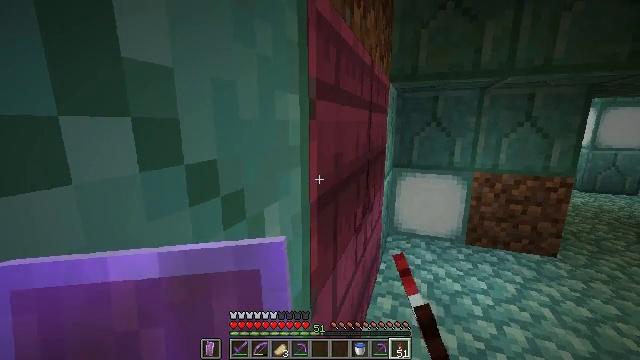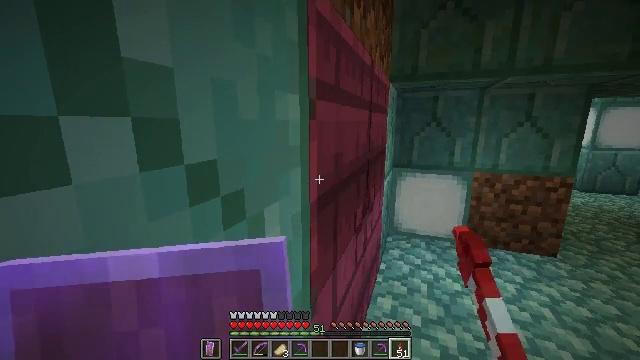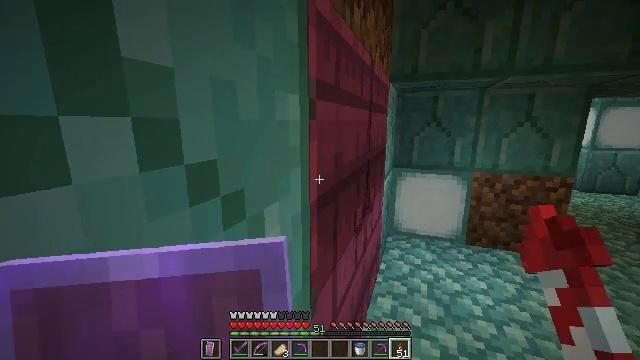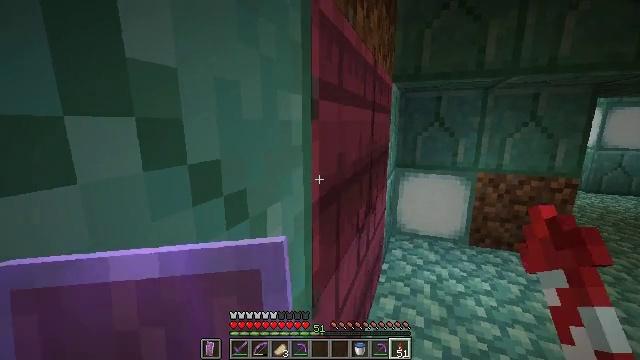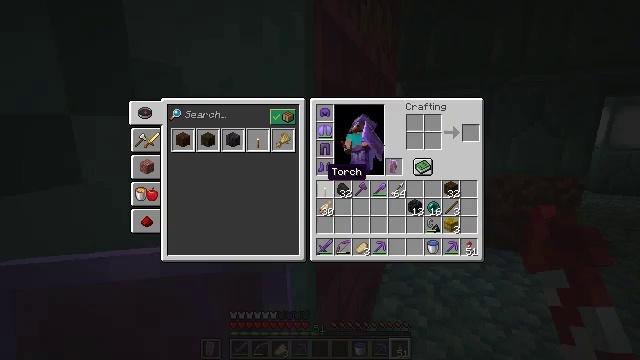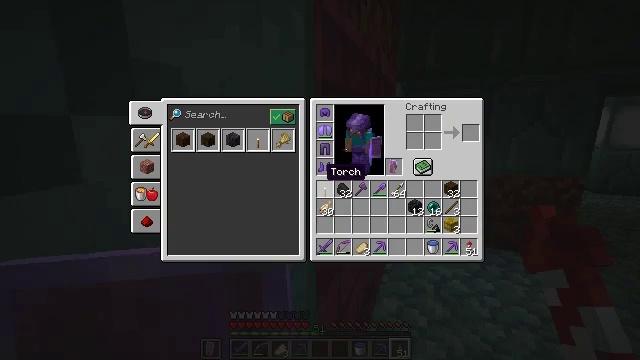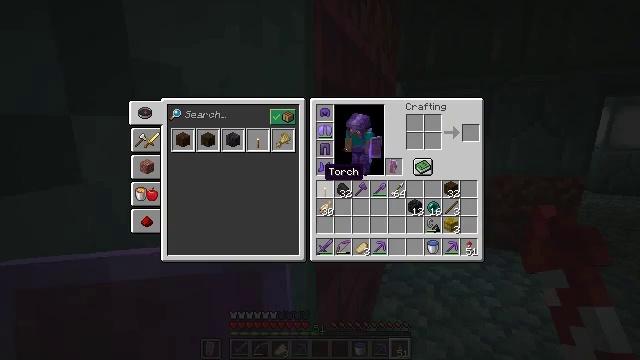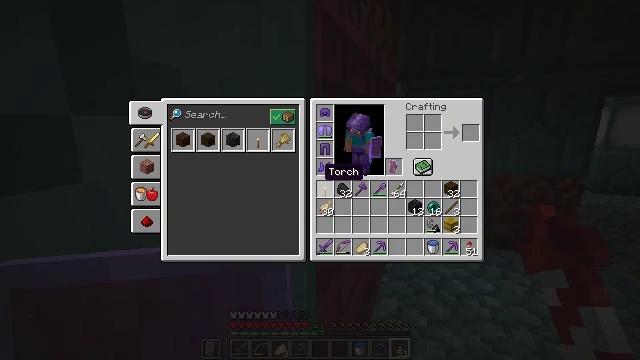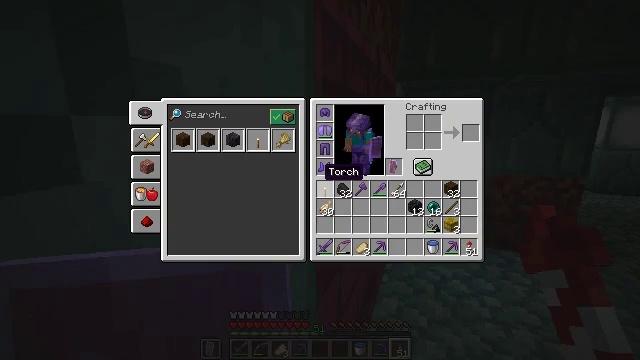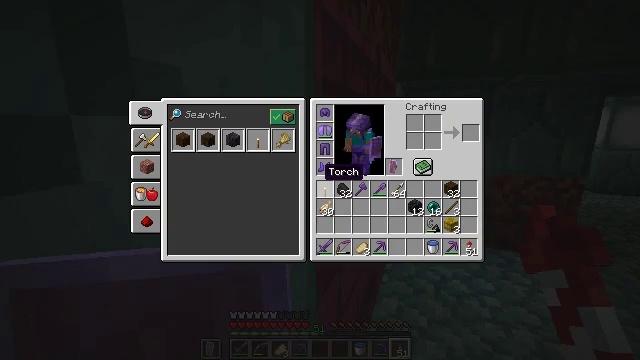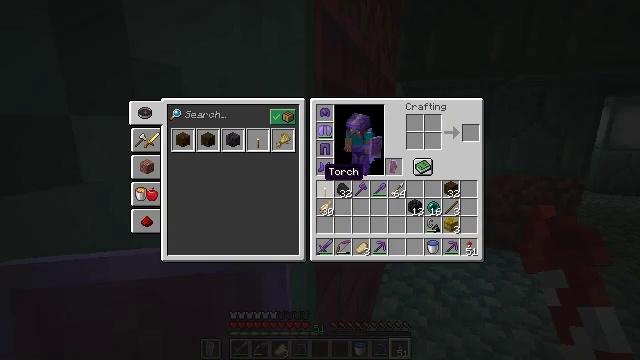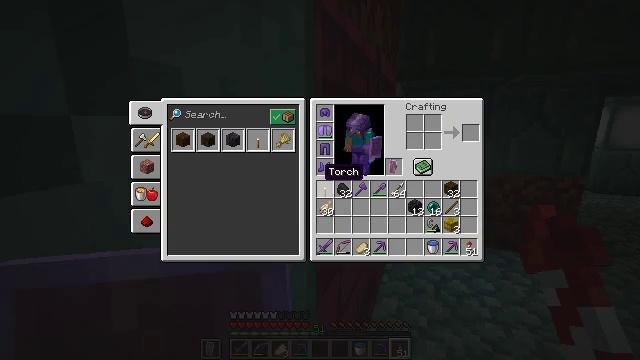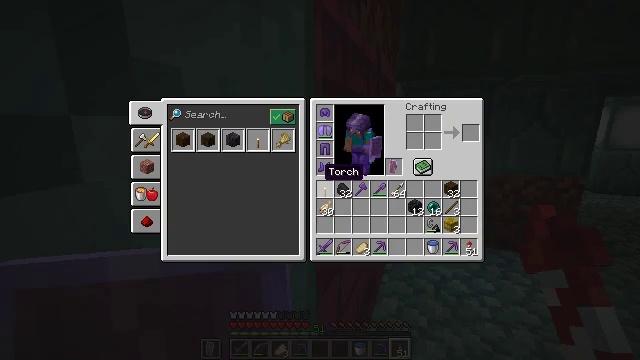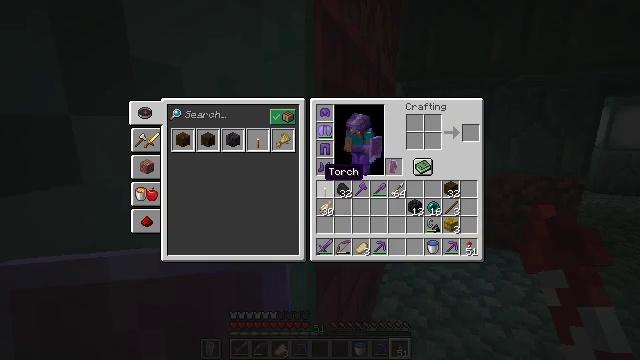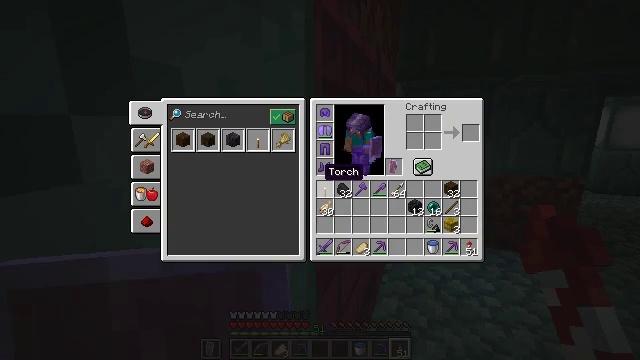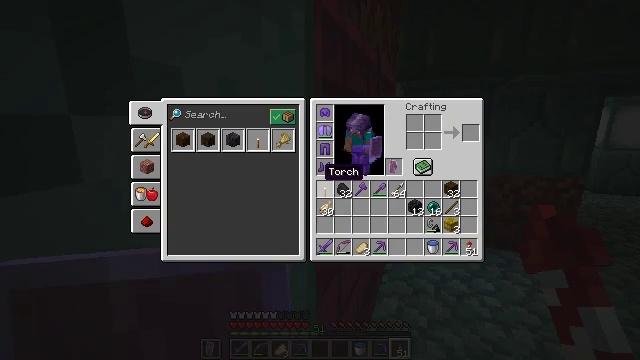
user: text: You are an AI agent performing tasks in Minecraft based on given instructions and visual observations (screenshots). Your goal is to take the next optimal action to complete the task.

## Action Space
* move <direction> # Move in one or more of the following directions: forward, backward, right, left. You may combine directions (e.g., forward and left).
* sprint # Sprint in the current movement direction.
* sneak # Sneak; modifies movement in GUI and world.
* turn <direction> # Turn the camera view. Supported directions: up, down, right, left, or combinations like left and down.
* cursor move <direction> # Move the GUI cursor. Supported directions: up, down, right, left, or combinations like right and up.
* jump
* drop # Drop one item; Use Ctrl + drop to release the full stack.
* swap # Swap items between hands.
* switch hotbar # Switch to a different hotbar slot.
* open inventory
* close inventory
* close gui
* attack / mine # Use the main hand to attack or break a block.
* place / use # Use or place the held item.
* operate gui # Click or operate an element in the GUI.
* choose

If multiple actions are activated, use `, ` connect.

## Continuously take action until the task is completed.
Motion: motion action
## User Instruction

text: craft item sponge
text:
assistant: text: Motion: no_op
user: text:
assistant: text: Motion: no_op
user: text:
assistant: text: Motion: no_op
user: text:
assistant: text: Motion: open inventory
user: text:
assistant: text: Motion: open inventory
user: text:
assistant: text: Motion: open inventory
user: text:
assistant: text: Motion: no_op
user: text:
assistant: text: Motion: no_op
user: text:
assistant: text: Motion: no_op
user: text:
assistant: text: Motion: no_op
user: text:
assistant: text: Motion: no_op
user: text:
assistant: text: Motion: no_op
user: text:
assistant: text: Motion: no_op
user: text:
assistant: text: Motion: no_op
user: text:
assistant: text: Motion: no_op
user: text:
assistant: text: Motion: no_op
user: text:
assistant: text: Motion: no_op
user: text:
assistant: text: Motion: no_op
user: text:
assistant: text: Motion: no_op
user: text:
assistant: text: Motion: no_op
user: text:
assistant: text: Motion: no_op
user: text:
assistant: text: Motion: no_op
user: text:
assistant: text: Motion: no_op
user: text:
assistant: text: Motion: no_op
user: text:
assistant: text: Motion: no_op
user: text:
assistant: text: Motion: no_op
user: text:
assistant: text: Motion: no_op
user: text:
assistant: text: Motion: no_op
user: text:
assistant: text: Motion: no_op
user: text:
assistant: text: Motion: no_op